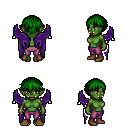
a pixel art fantasy rpg character, female body template, orc, green skin, purple wings, magenta pants, green short bangs hairstyle, brown shoes, four views (front, back, left, right), 2x2 character sprite sheet, small pixel art, hard edges, no anti-aliasing